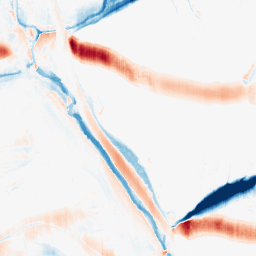
Category: morphological
Decomposition family: morphological_ellipse
Decomposition parameters: operation: average
width: 30
height: 5
Upsampling method: bspline
Upsampling parameters: scale: 8
Upsampling scale: 8